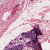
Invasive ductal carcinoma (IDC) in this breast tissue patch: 1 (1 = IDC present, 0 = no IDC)